This time-domain trace was recorded on a rotor test rig. Based on the visible evidence, which rotor condition applies: normal, misalignment, unbalance, looseness?
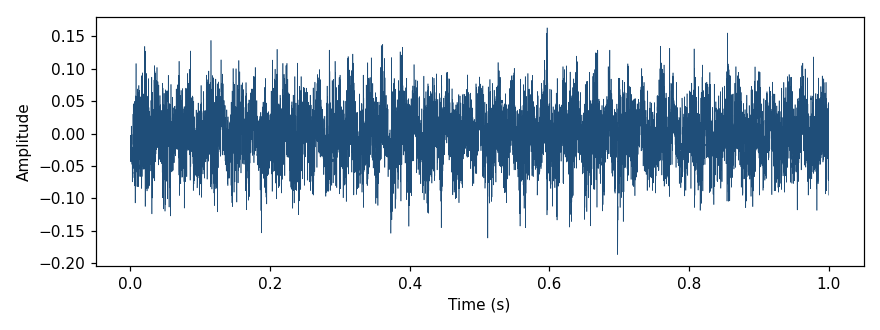
Answer: looseness